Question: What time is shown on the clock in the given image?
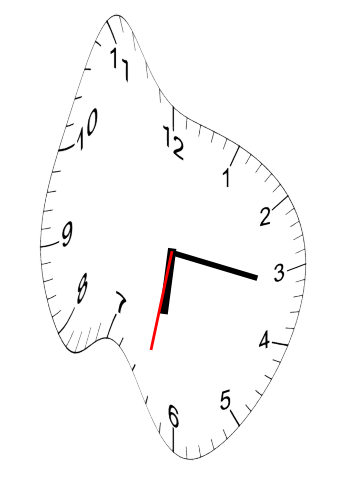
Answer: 06:16:32